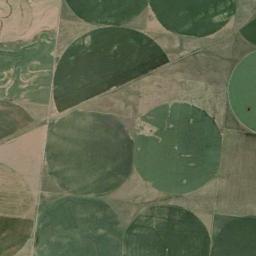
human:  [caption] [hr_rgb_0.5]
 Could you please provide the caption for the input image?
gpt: Only the round field at the top left is green .

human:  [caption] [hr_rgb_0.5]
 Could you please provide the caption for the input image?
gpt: Several neatly arranged circular green fields with semicircles .

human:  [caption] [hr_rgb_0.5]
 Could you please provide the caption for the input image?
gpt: Some green circle farmland are in the bare land .

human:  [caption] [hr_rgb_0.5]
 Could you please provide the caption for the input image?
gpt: Several dark green circular farmlands and a semi-circular farmlands are on the wasteland .

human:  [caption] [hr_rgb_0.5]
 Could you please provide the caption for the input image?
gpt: There are some green circular farmlands arranged neatly .